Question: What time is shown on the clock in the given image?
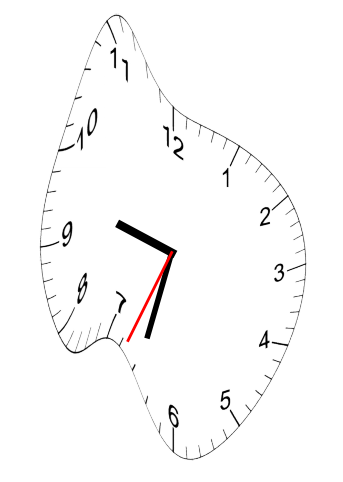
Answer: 09:32:34